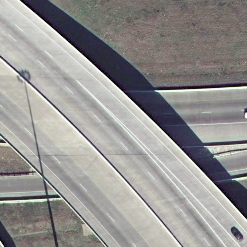
Label: overpass